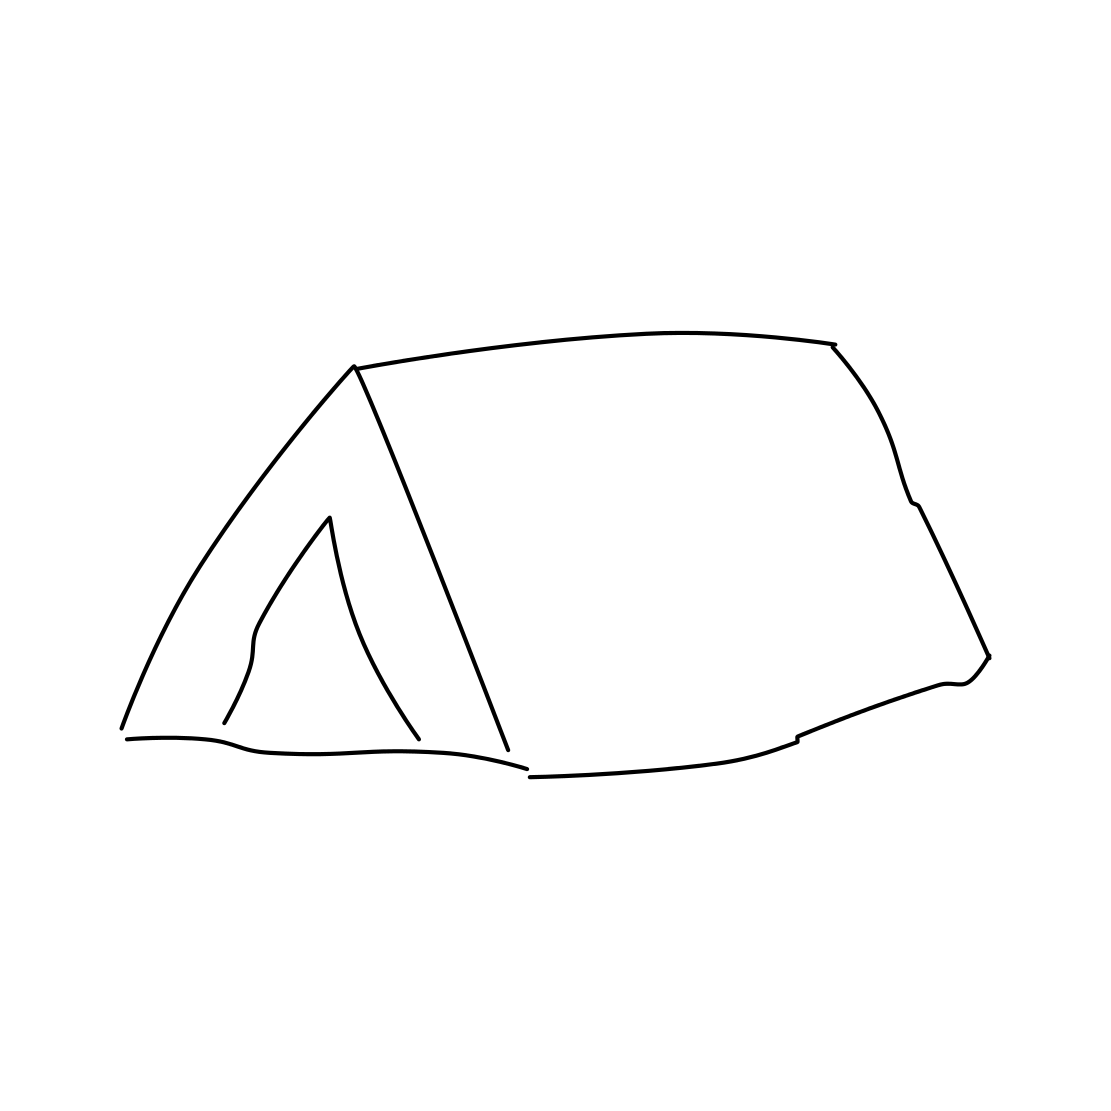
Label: tent